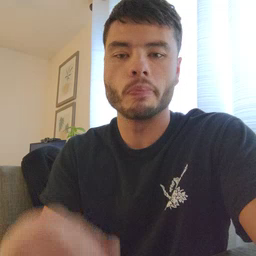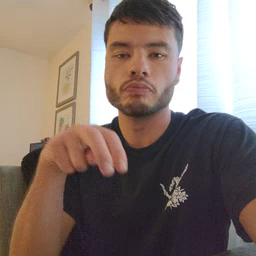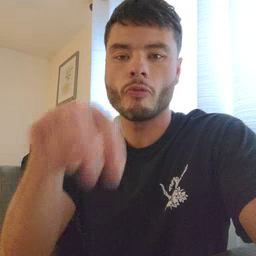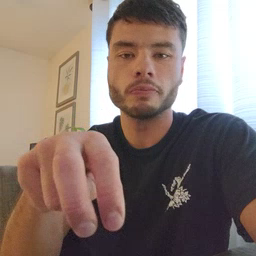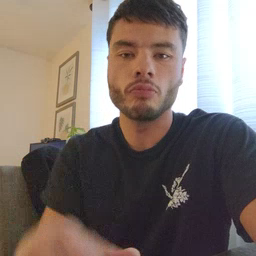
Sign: ride